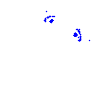
Particle: electron